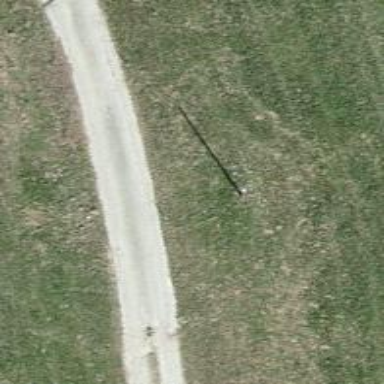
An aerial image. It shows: Track with grade 1 quality.